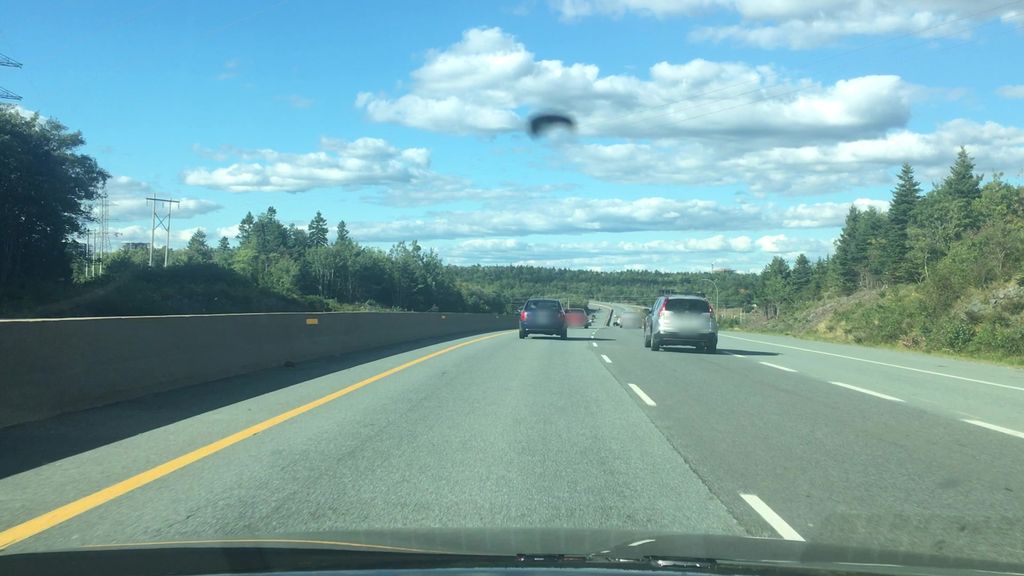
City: halifax